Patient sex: F
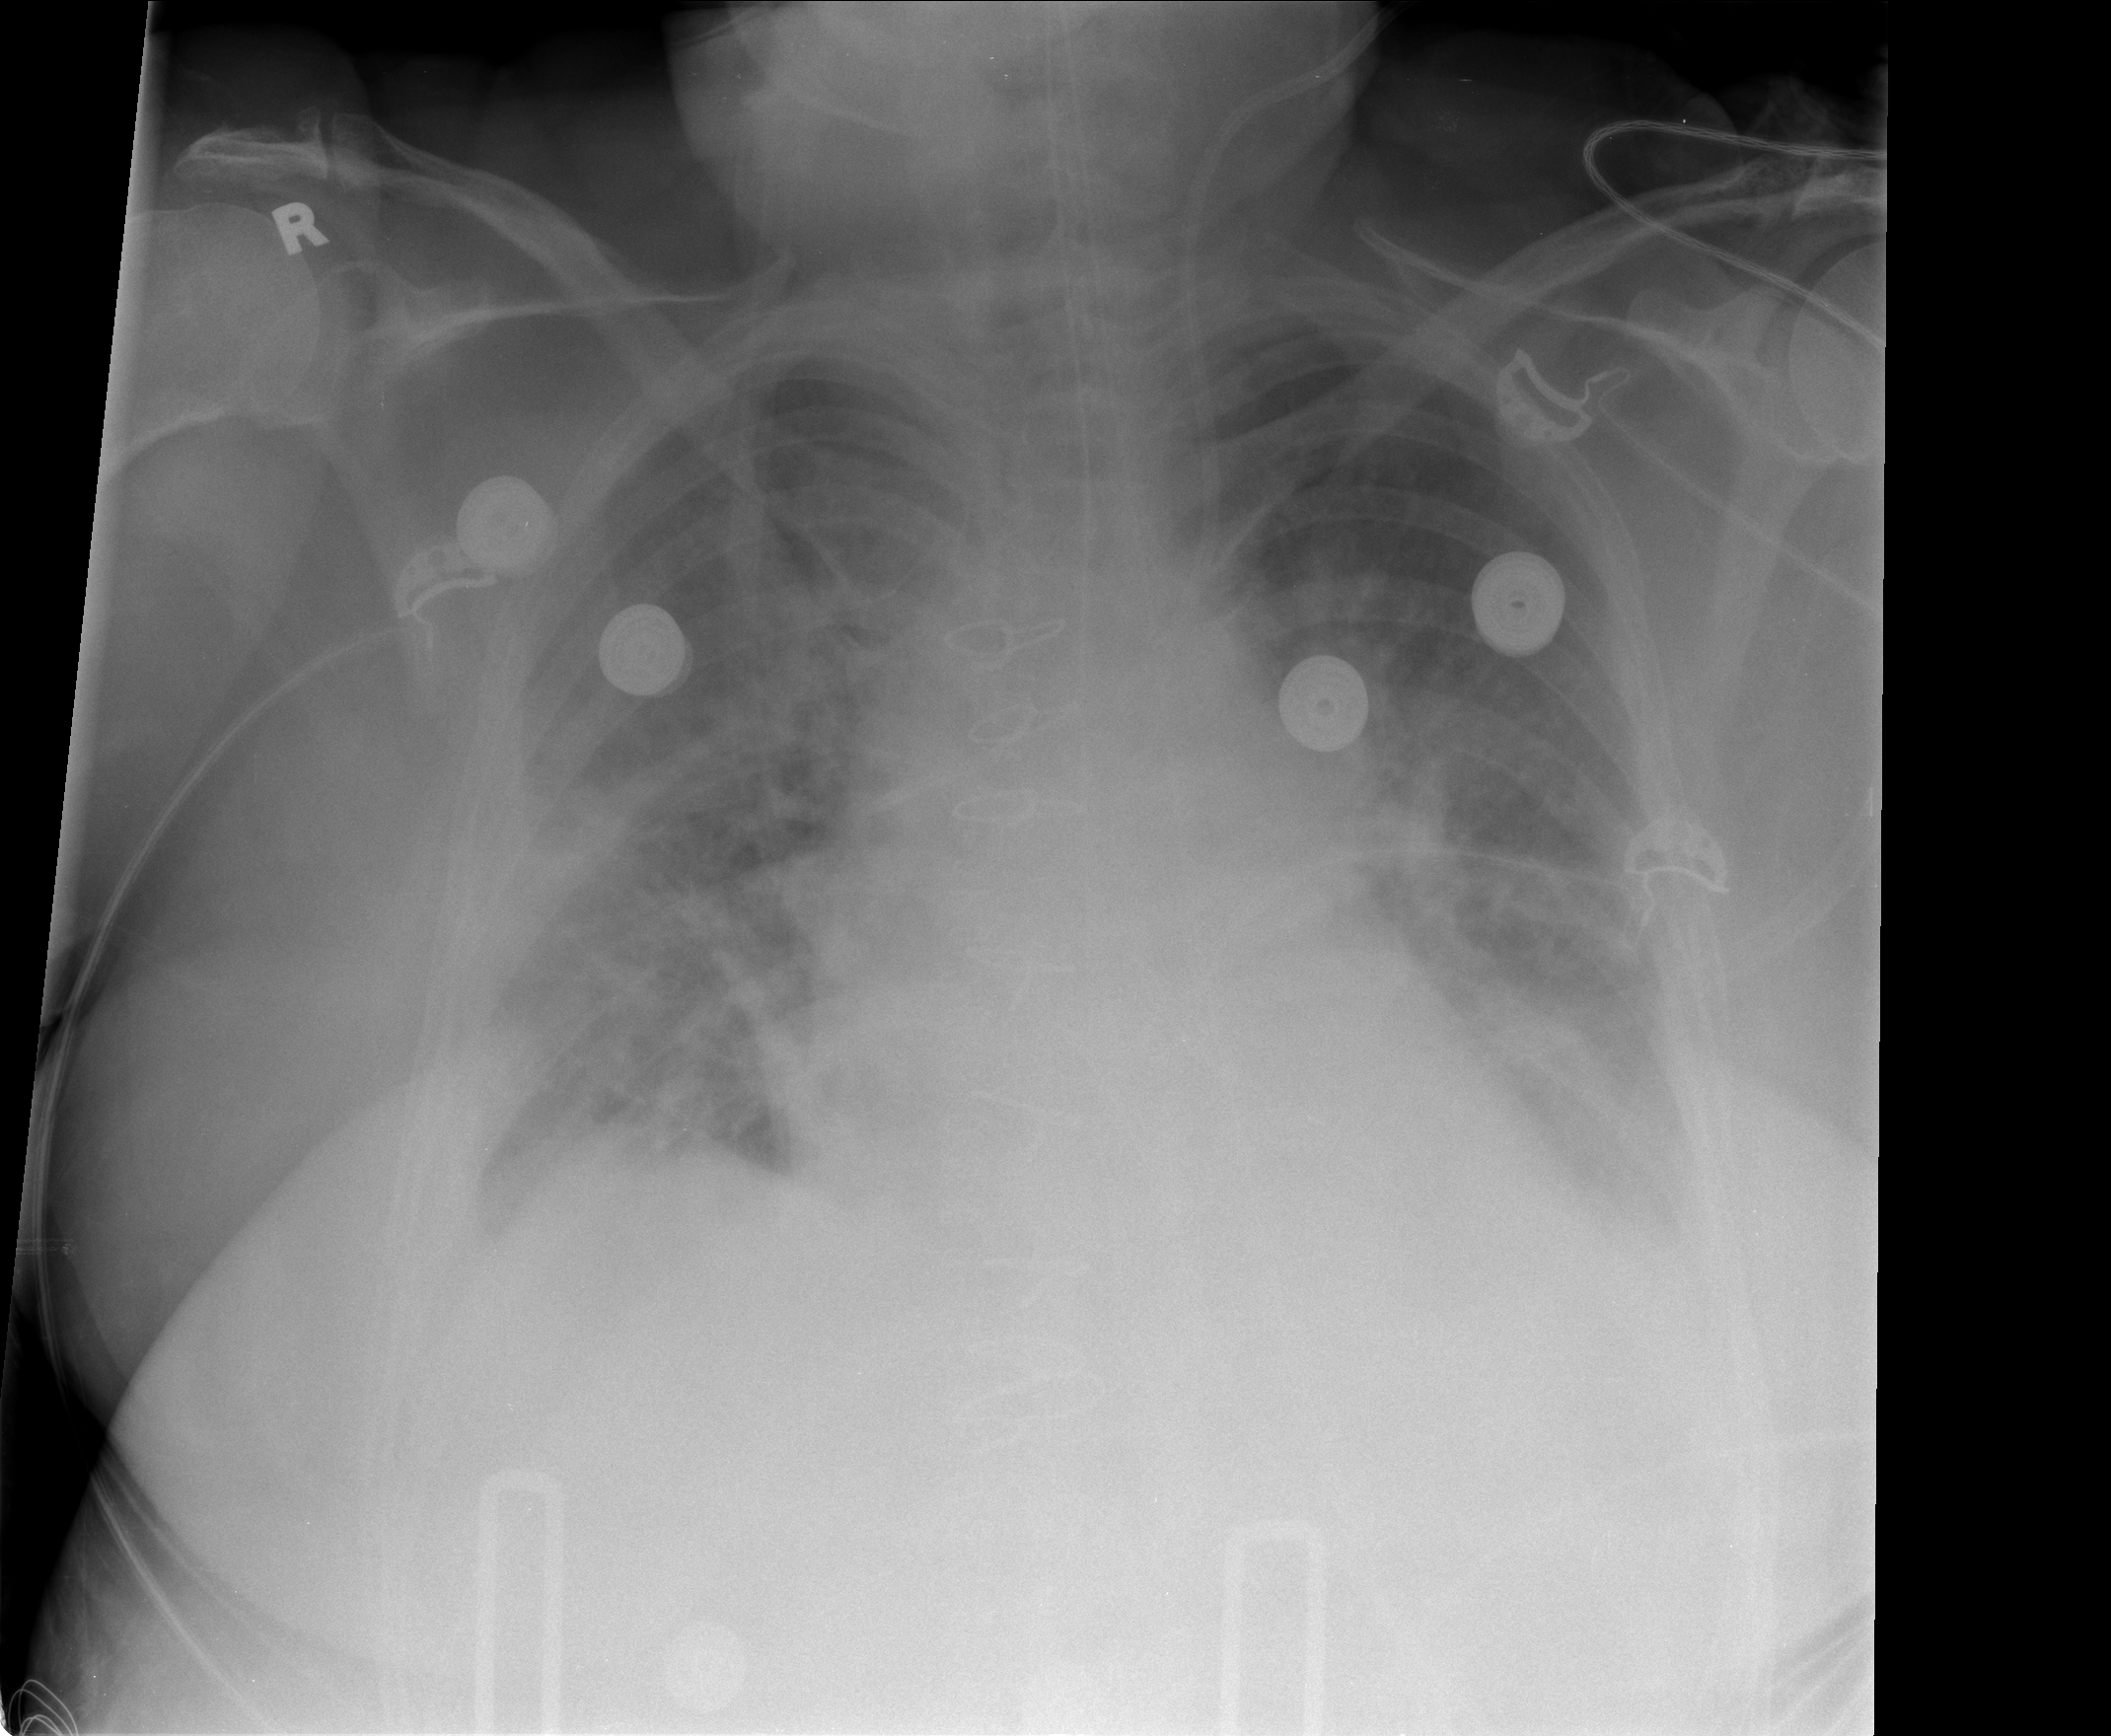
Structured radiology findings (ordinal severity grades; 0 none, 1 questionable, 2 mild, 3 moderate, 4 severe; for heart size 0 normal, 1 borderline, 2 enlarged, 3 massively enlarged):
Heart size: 0
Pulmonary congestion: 2
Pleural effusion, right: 2
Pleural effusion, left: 2
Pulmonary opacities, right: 2
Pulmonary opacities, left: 1
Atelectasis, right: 2
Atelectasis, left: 2